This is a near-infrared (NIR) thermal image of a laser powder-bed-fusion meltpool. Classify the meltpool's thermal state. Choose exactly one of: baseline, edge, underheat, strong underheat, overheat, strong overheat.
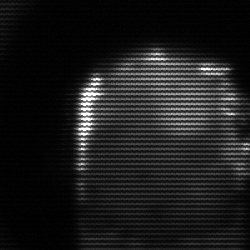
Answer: baseline